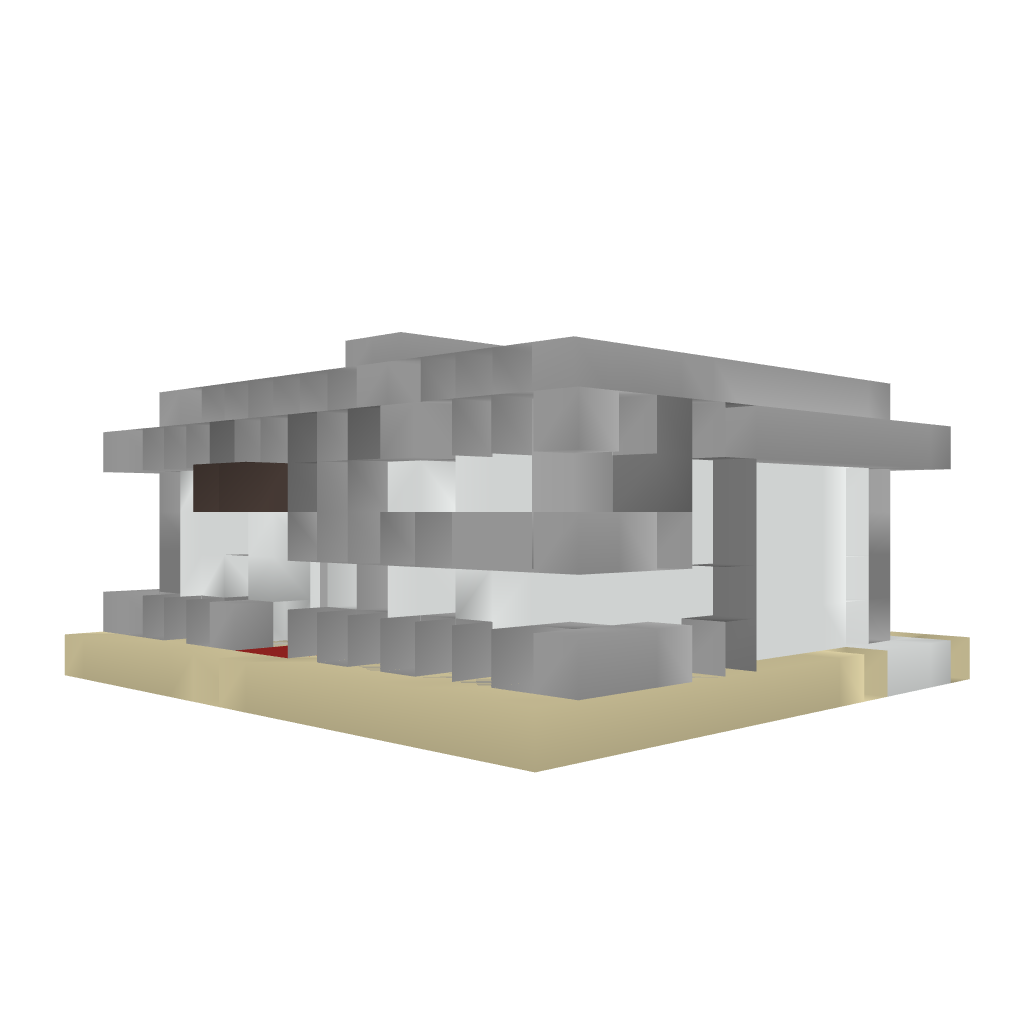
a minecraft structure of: Small Library